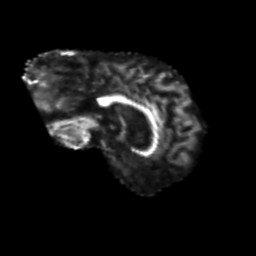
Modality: FA
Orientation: sagittal
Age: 75
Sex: female
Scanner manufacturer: siemens
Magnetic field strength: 3 T
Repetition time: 4.987 s
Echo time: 0.0792 s